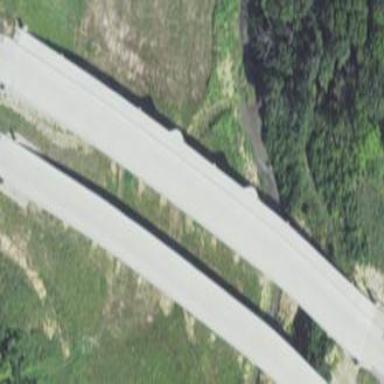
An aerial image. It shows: Man-made bridge.